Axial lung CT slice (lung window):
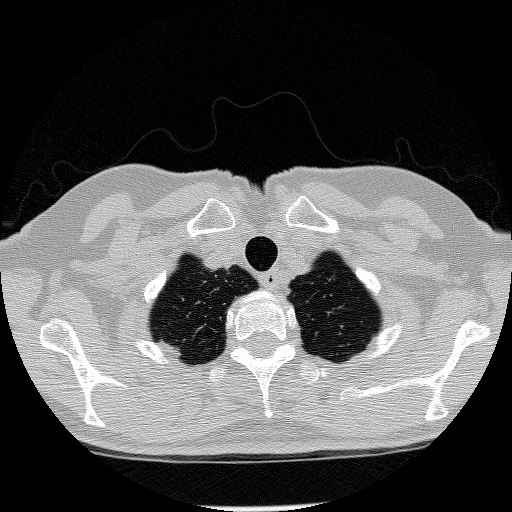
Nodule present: no